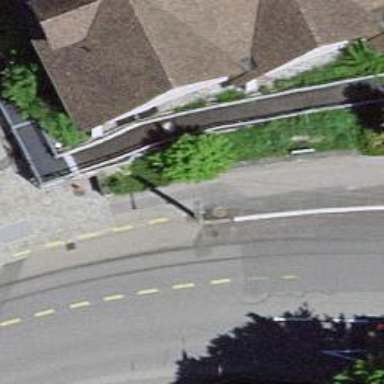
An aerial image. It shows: Sidewalk along the footway.